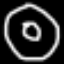
Label: donut